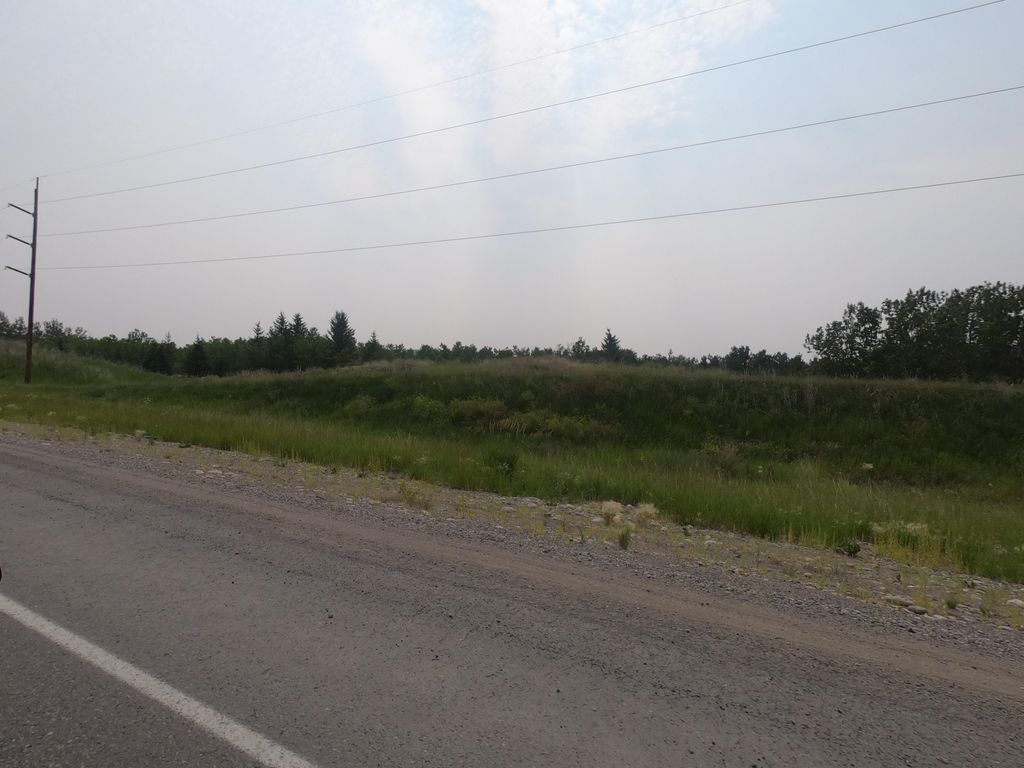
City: calgary